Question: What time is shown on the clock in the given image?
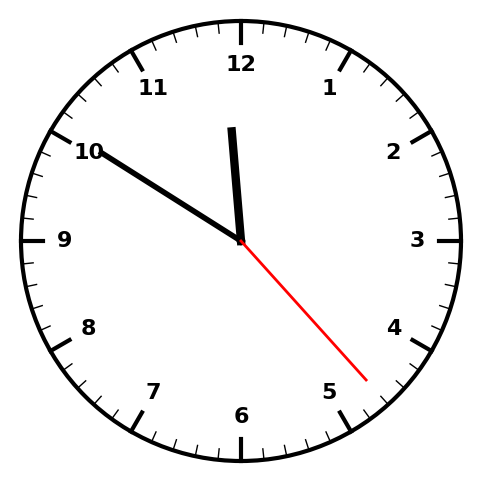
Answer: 11:50:23